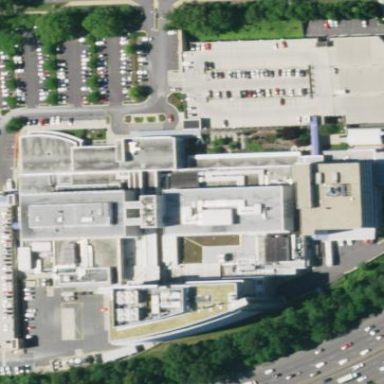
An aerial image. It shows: Hospital building.